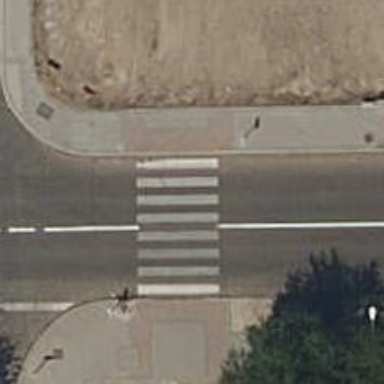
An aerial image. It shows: Marked crossing on the road.